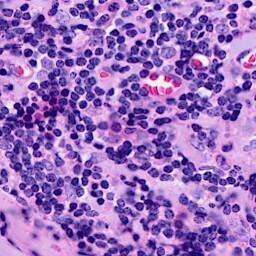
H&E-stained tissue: Breast